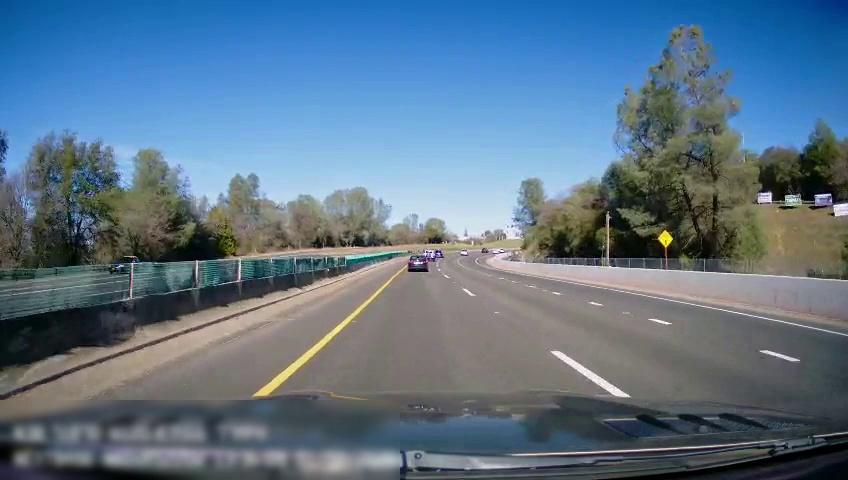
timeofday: Day
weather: Sunny
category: Drivable Space
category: Vehicles | Car
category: Vehicles | Car
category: Vehicles | SUV
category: Vehicles | SUV
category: Lanes | Current Lane
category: Lanes | Current Lane
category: Lanes | Alternate Lane
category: Lanes | Alternate Lane
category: Traffic | Signs